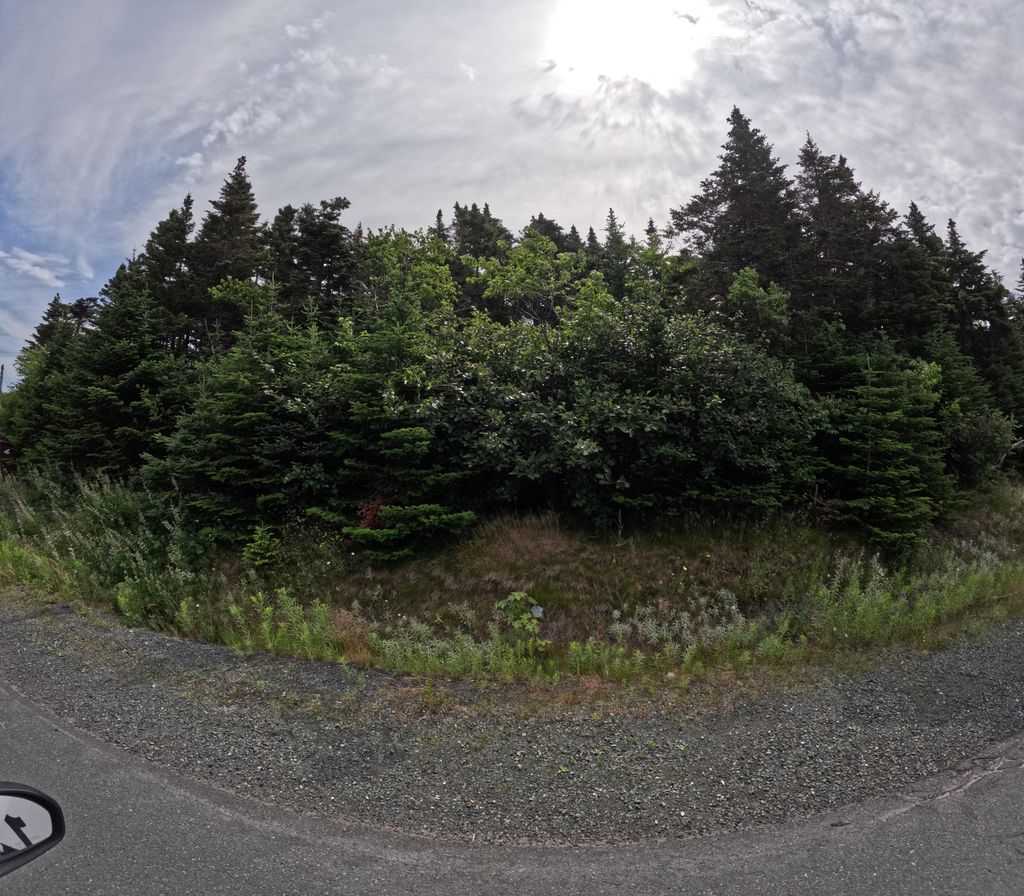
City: st_johns